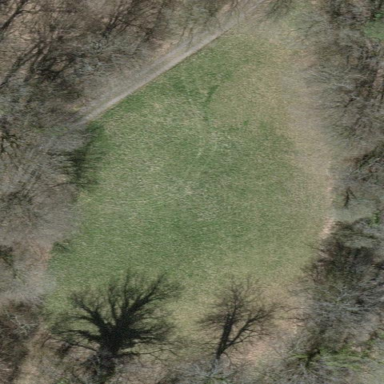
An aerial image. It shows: Beautiful meadow.